Field crop: maize
Growth stage: 2
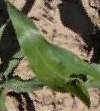
Species: maize